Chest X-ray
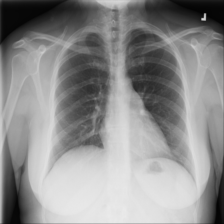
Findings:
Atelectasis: negative
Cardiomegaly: negative
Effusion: negative
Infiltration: negative
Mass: negative
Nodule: negative
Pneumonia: negative
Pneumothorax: negative
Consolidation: negative
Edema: negative
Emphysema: negative
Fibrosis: negative
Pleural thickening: negative
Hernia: negative